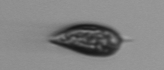
Label: Prorocentrum_triestinum